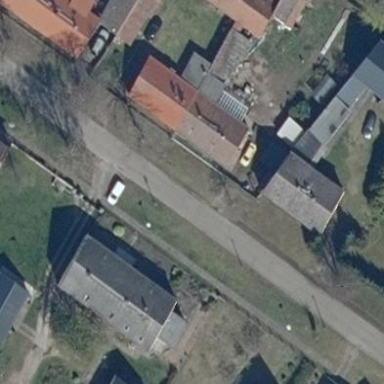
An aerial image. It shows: Simple house.